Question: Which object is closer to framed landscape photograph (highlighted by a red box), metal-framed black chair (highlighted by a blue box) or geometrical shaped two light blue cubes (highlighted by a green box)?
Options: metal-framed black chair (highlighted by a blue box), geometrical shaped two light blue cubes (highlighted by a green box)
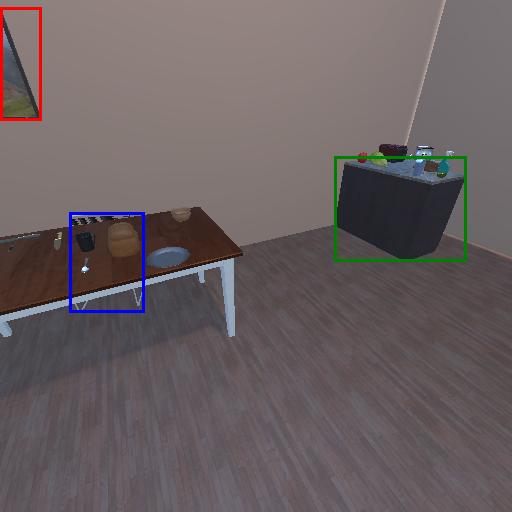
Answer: metal-framed black chair (highlighted by a blue box)